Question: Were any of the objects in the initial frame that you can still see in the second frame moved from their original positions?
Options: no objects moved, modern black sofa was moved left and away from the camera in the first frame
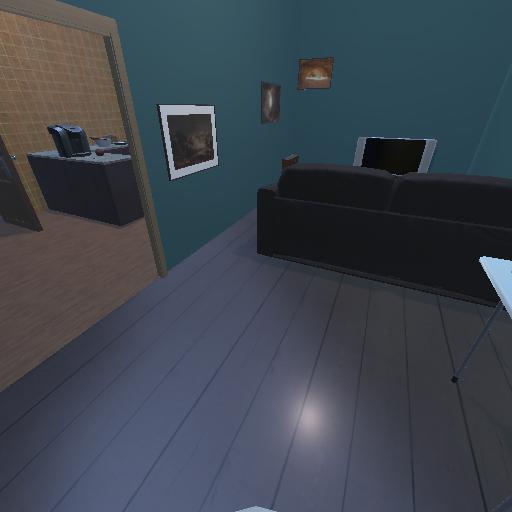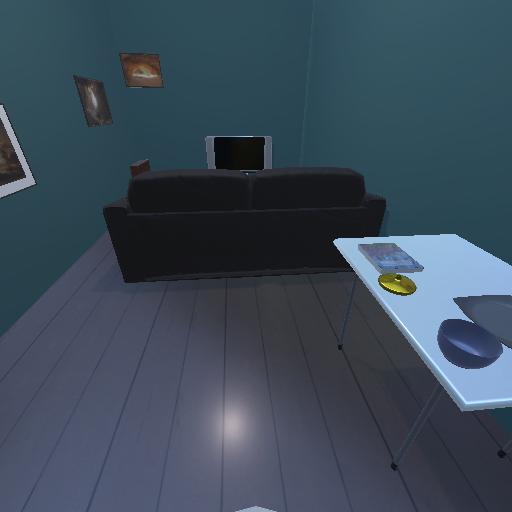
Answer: no objects moved